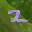
Label: 2